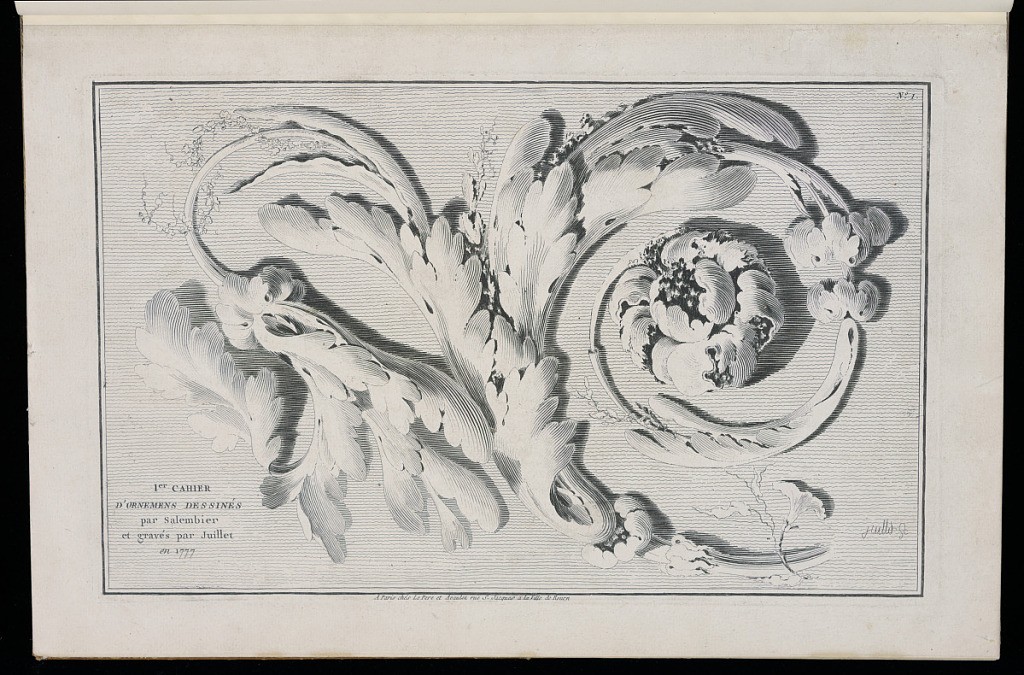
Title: Title Page and Ornament Design
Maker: Henri Sallembier, French, ca. 1753 - 1820
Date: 1777
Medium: Etching on laid paper
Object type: Print
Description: Title page for a series of ornament designs featuring a large ornamental leaf motif with scrolling leaves, a rosette, and rinceaux. The plate is numbered and signed. The title of the series is lettered below.